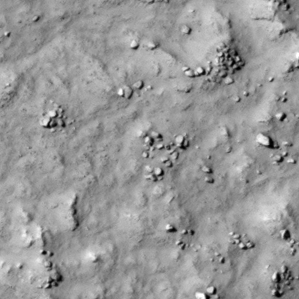
Label: non_frost